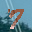
Label: 7